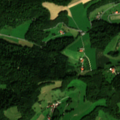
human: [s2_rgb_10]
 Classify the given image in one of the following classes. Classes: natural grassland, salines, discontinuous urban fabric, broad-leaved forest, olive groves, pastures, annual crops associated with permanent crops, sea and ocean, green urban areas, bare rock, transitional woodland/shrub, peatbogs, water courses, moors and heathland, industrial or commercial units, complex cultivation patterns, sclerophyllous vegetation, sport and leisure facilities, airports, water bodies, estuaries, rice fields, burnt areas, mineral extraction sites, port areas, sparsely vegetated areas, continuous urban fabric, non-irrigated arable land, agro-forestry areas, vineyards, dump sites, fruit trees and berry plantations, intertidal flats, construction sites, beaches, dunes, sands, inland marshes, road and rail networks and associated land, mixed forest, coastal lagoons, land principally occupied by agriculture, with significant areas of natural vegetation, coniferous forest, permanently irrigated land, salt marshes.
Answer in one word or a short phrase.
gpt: pastures, land principally occupied by agriculture, with significant areas of natural vegetation, mixed forest